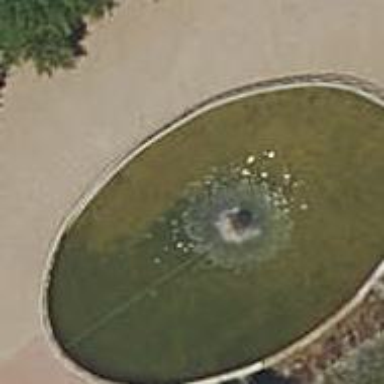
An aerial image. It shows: Fountain.